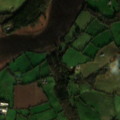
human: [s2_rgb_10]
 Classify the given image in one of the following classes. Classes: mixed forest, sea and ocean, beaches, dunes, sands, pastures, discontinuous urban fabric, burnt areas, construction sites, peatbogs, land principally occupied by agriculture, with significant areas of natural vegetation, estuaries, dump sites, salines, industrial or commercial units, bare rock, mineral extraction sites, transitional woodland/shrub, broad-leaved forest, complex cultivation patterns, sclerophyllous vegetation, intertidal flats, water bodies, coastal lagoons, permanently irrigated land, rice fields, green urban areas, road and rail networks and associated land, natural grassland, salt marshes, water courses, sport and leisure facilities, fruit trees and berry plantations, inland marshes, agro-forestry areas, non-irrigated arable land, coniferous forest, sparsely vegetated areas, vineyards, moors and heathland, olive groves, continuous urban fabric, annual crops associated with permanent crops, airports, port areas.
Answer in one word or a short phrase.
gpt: non-irrigated arable land, pastures, land principally occupied by agriculture, with significant areas of natural vegetation, broad-leaved forest, mixed forest, inland marshes, water courses